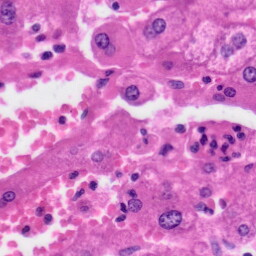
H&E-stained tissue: Liver